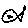
Label: fish